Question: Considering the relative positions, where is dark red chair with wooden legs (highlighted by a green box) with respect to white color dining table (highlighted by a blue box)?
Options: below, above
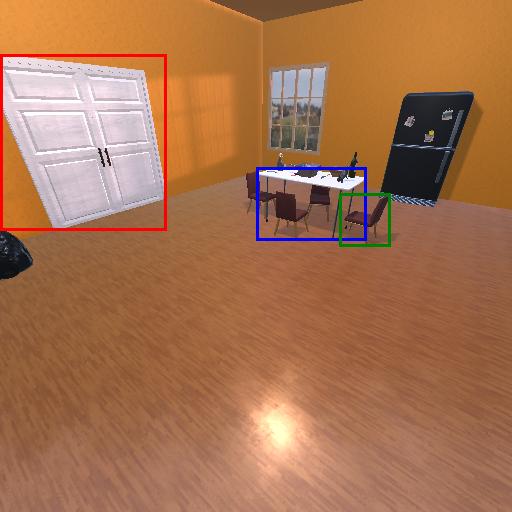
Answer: below